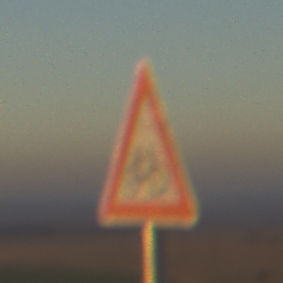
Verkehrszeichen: RadverkehrLinks
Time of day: SunriseSunset
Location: Outdoor (Nature)
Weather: Clear
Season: NotSpecified
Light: Natural